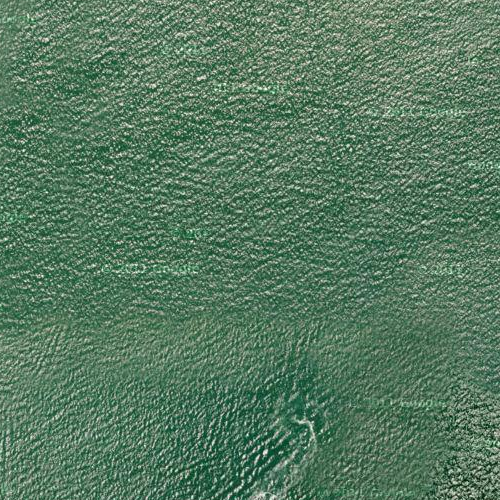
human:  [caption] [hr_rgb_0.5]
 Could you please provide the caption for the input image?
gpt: This is a part of deep green sparkling sea .

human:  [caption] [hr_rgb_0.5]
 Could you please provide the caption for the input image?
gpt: This is a part of deep green sparkling sea .

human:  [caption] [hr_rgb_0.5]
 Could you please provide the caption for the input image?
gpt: A part of ocean with deep green waters .

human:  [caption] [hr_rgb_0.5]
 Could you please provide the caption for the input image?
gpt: This is a part of deep green sparkling sea .

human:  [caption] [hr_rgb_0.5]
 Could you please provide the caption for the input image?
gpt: This is a part of deep green sparkling sea .